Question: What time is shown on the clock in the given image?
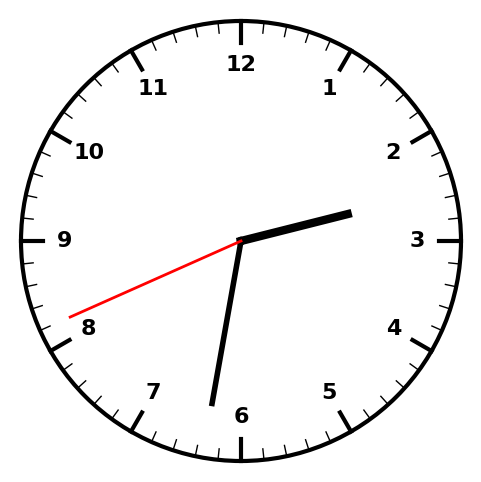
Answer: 02:31:41